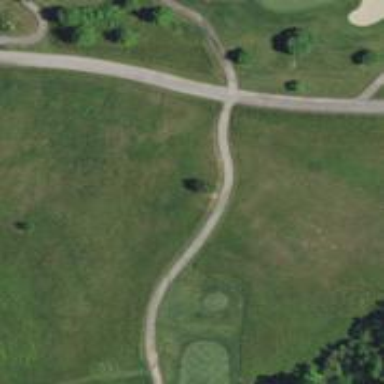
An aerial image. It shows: Service road designated as golf cart path.